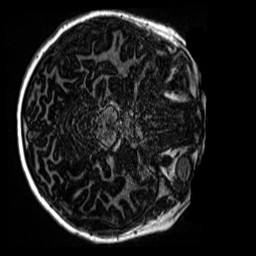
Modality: MP2RAGE
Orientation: axial
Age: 11
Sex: male
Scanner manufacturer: siemens
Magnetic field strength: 3 T
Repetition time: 4 s
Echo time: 0.00299 s